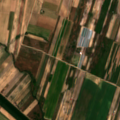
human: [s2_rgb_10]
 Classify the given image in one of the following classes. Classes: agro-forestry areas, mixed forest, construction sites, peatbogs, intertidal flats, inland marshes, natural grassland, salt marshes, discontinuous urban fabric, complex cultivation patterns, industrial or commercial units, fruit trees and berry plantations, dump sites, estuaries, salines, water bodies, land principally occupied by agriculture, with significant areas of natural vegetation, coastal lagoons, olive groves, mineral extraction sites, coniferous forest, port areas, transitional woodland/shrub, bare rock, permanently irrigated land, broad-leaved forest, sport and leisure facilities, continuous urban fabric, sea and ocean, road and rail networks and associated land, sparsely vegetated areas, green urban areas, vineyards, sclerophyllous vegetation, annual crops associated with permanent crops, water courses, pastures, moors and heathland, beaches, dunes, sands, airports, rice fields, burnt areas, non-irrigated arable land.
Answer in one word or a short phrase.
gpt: permanently irrigated land, vineyards, complex cultivation patterns